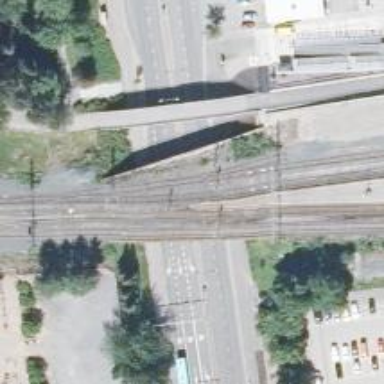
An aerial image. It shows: Railway signal.